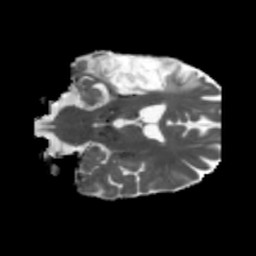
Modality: MD
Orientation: coronal
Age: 56
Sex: male
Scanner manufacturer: siemens
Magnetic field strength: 3 T
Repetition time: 5.47 s
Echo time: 0.0854 s